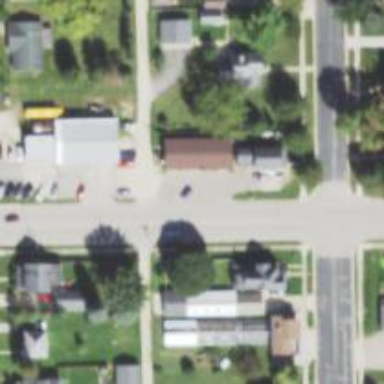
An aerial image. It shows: Alley classified as service road.